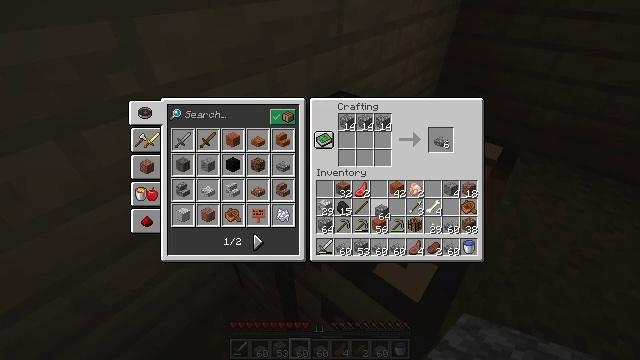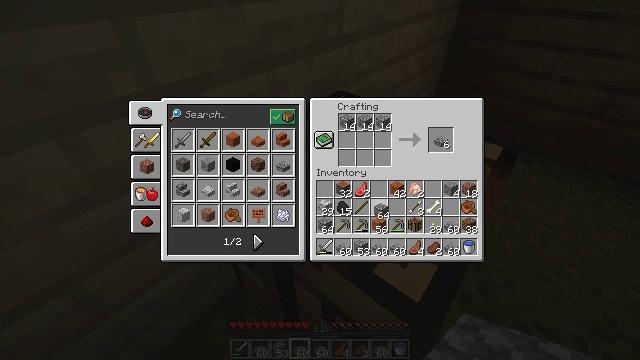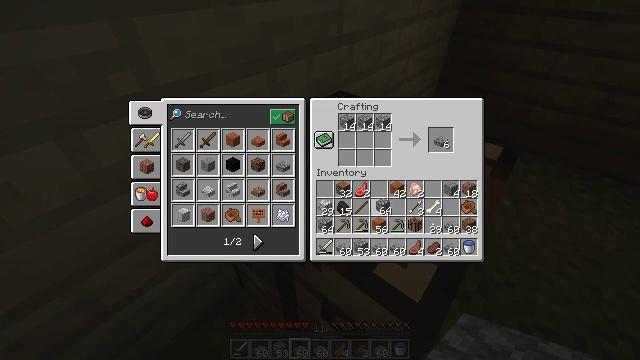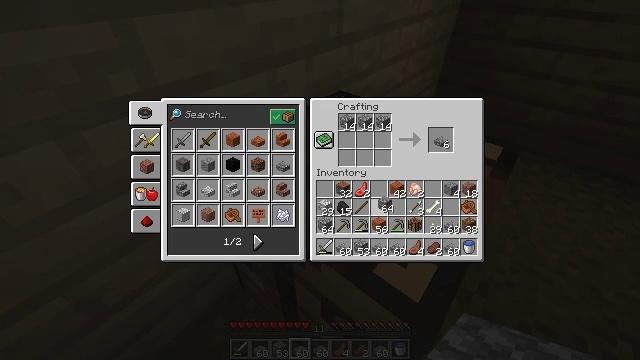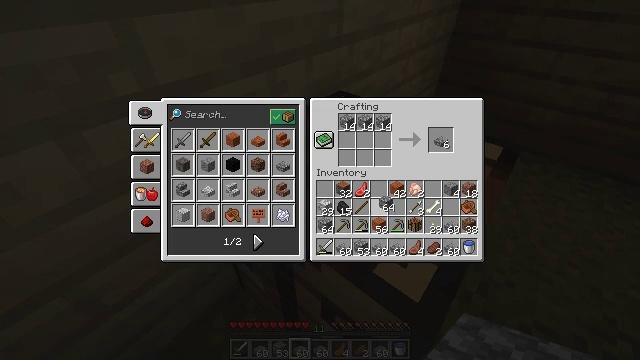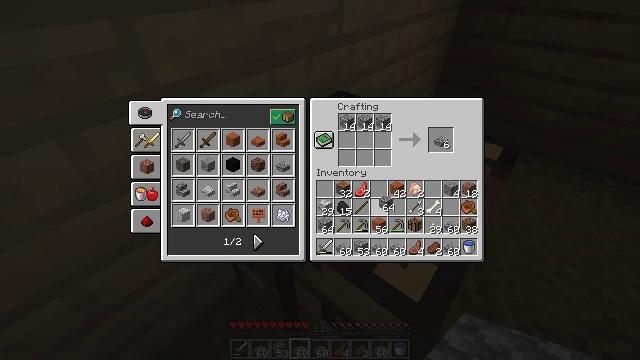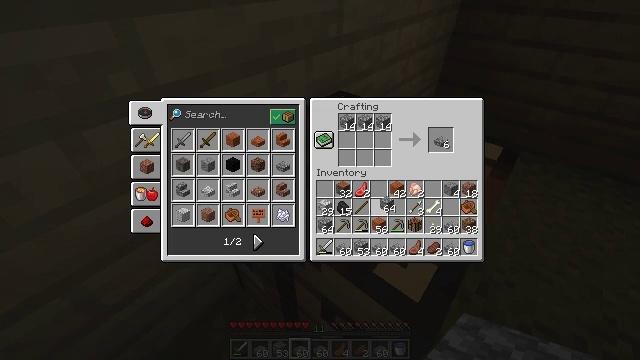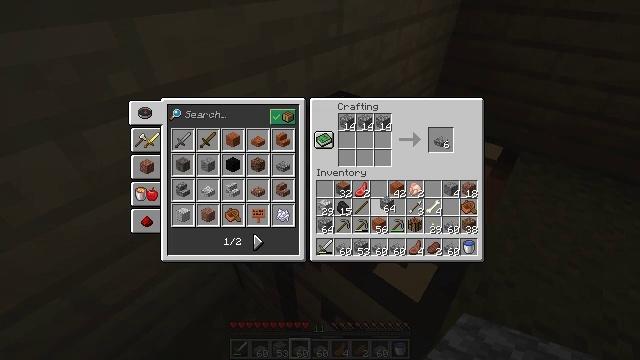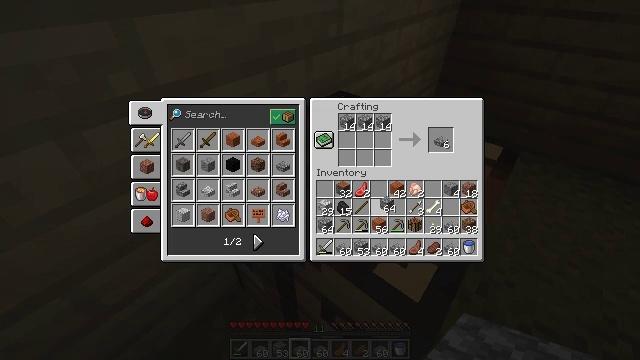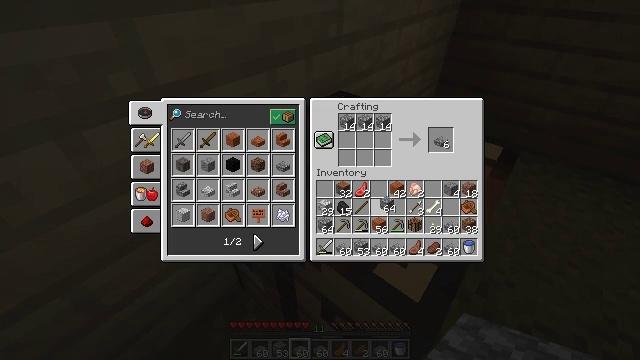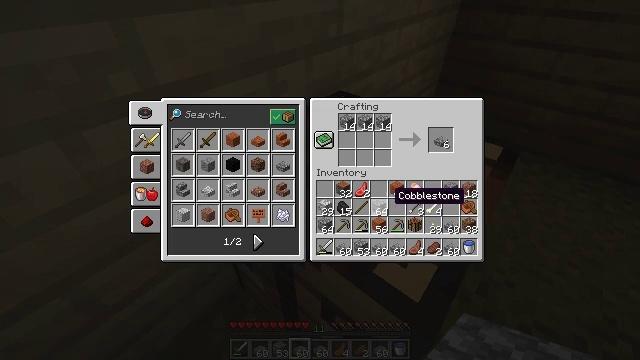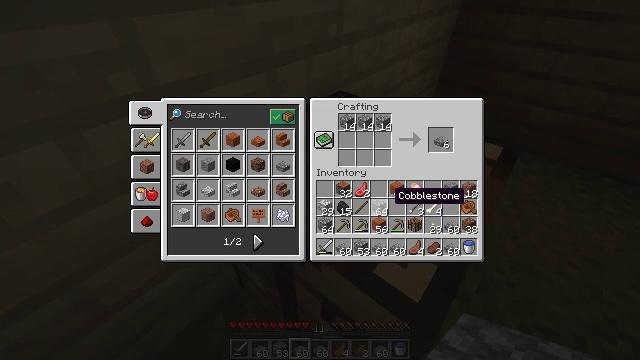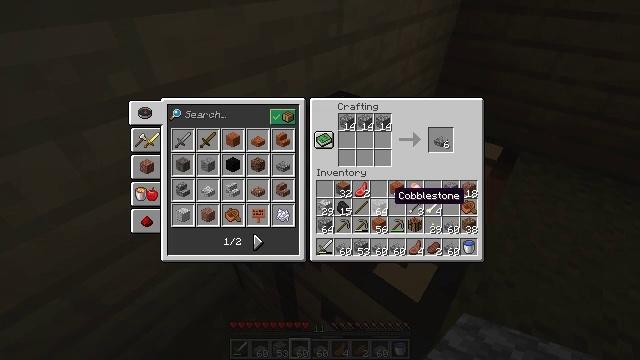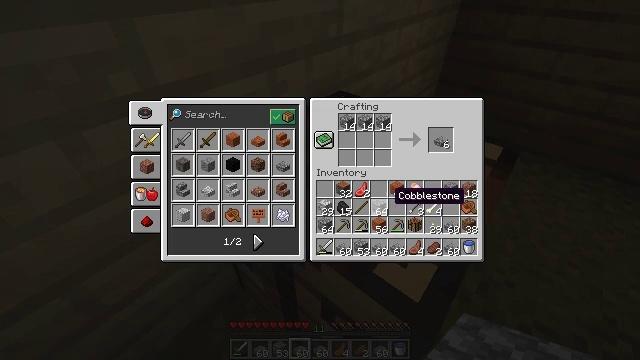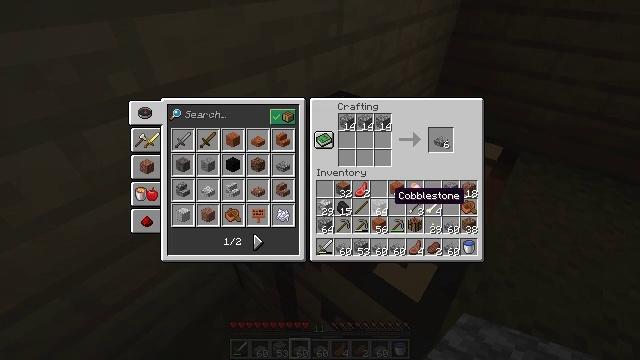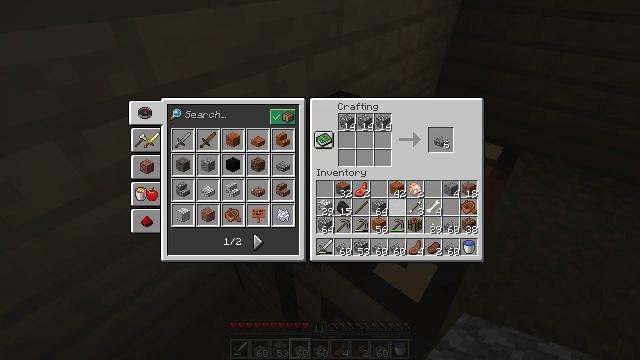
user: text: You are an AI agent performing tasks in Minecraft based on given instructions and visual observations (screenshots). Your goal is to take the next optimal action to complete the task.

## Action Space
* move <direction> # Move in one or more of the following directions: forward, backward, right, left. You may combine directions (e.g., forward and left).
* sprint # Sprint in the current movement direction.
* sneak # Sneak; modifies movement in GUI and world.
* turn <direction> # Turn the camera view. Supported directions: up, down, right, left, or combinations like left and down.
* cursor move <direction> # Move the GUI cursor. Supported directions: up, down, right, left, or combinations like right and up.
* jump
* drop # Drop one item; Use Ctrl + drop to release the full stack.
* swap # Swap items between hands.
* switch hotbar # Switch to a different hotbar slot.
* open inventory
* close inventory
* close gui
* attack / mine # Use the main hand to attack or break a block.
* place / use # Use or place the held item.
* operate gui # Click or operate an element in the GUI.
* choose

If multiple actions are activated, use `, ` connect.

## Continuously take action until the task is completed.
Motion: motion action
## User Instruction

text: Craft a cobblestone slab.
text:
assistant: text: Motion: no_op
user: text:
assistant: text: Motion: no_op
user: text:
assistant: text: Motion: no_op
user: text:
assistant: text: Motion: no_op
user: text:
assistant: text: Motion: no_op
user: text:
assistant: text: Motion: no_op
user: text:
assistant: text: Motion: operate gui
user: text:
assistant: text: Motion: operate gui
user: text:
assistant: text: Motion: operate gui
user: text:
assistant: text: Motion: no_op
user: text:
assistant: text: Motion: no_op
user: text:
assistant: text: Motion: no_op
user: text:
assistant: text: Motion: no_op
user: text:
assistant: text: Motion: no_op
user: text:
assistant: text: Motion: no_op
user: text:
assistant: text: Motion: cursor move right and up
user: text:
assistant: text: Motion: cursor move right and up
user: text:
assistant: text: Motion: no_op
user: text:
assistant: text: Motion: no_op
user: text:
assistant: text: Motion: no_op
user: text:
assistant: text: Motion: no_op
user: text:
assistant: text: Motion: no_op
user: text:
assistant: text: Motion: no_op
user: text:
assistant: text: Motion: operate gui
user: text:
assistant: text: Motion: operate gui
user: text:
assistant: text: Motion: operate gui
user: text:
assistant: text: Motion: no_op
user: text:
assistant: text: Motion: no_op
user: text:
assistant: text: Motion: no_op
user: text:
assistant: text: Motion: no_op